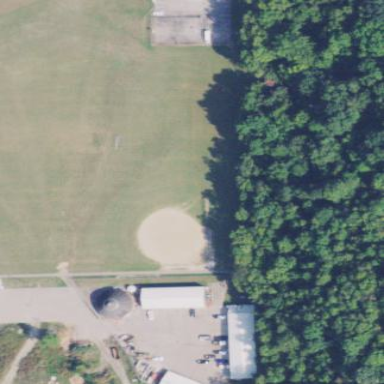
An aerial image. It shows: Baseball pitch for leisure land activities.